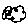
Label: cloud